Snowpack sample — Buffalo Mountain, Silverthorne, Colorado, USA (1/25/25, 10:11 AM MST)
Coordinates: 39.6222, -106.1139
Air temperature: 22 °F
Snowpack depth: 110 cm
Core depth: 30 cm
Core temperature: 42.8 °F
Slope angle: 12°, slope face: 102°
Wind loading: high
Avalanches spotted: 0
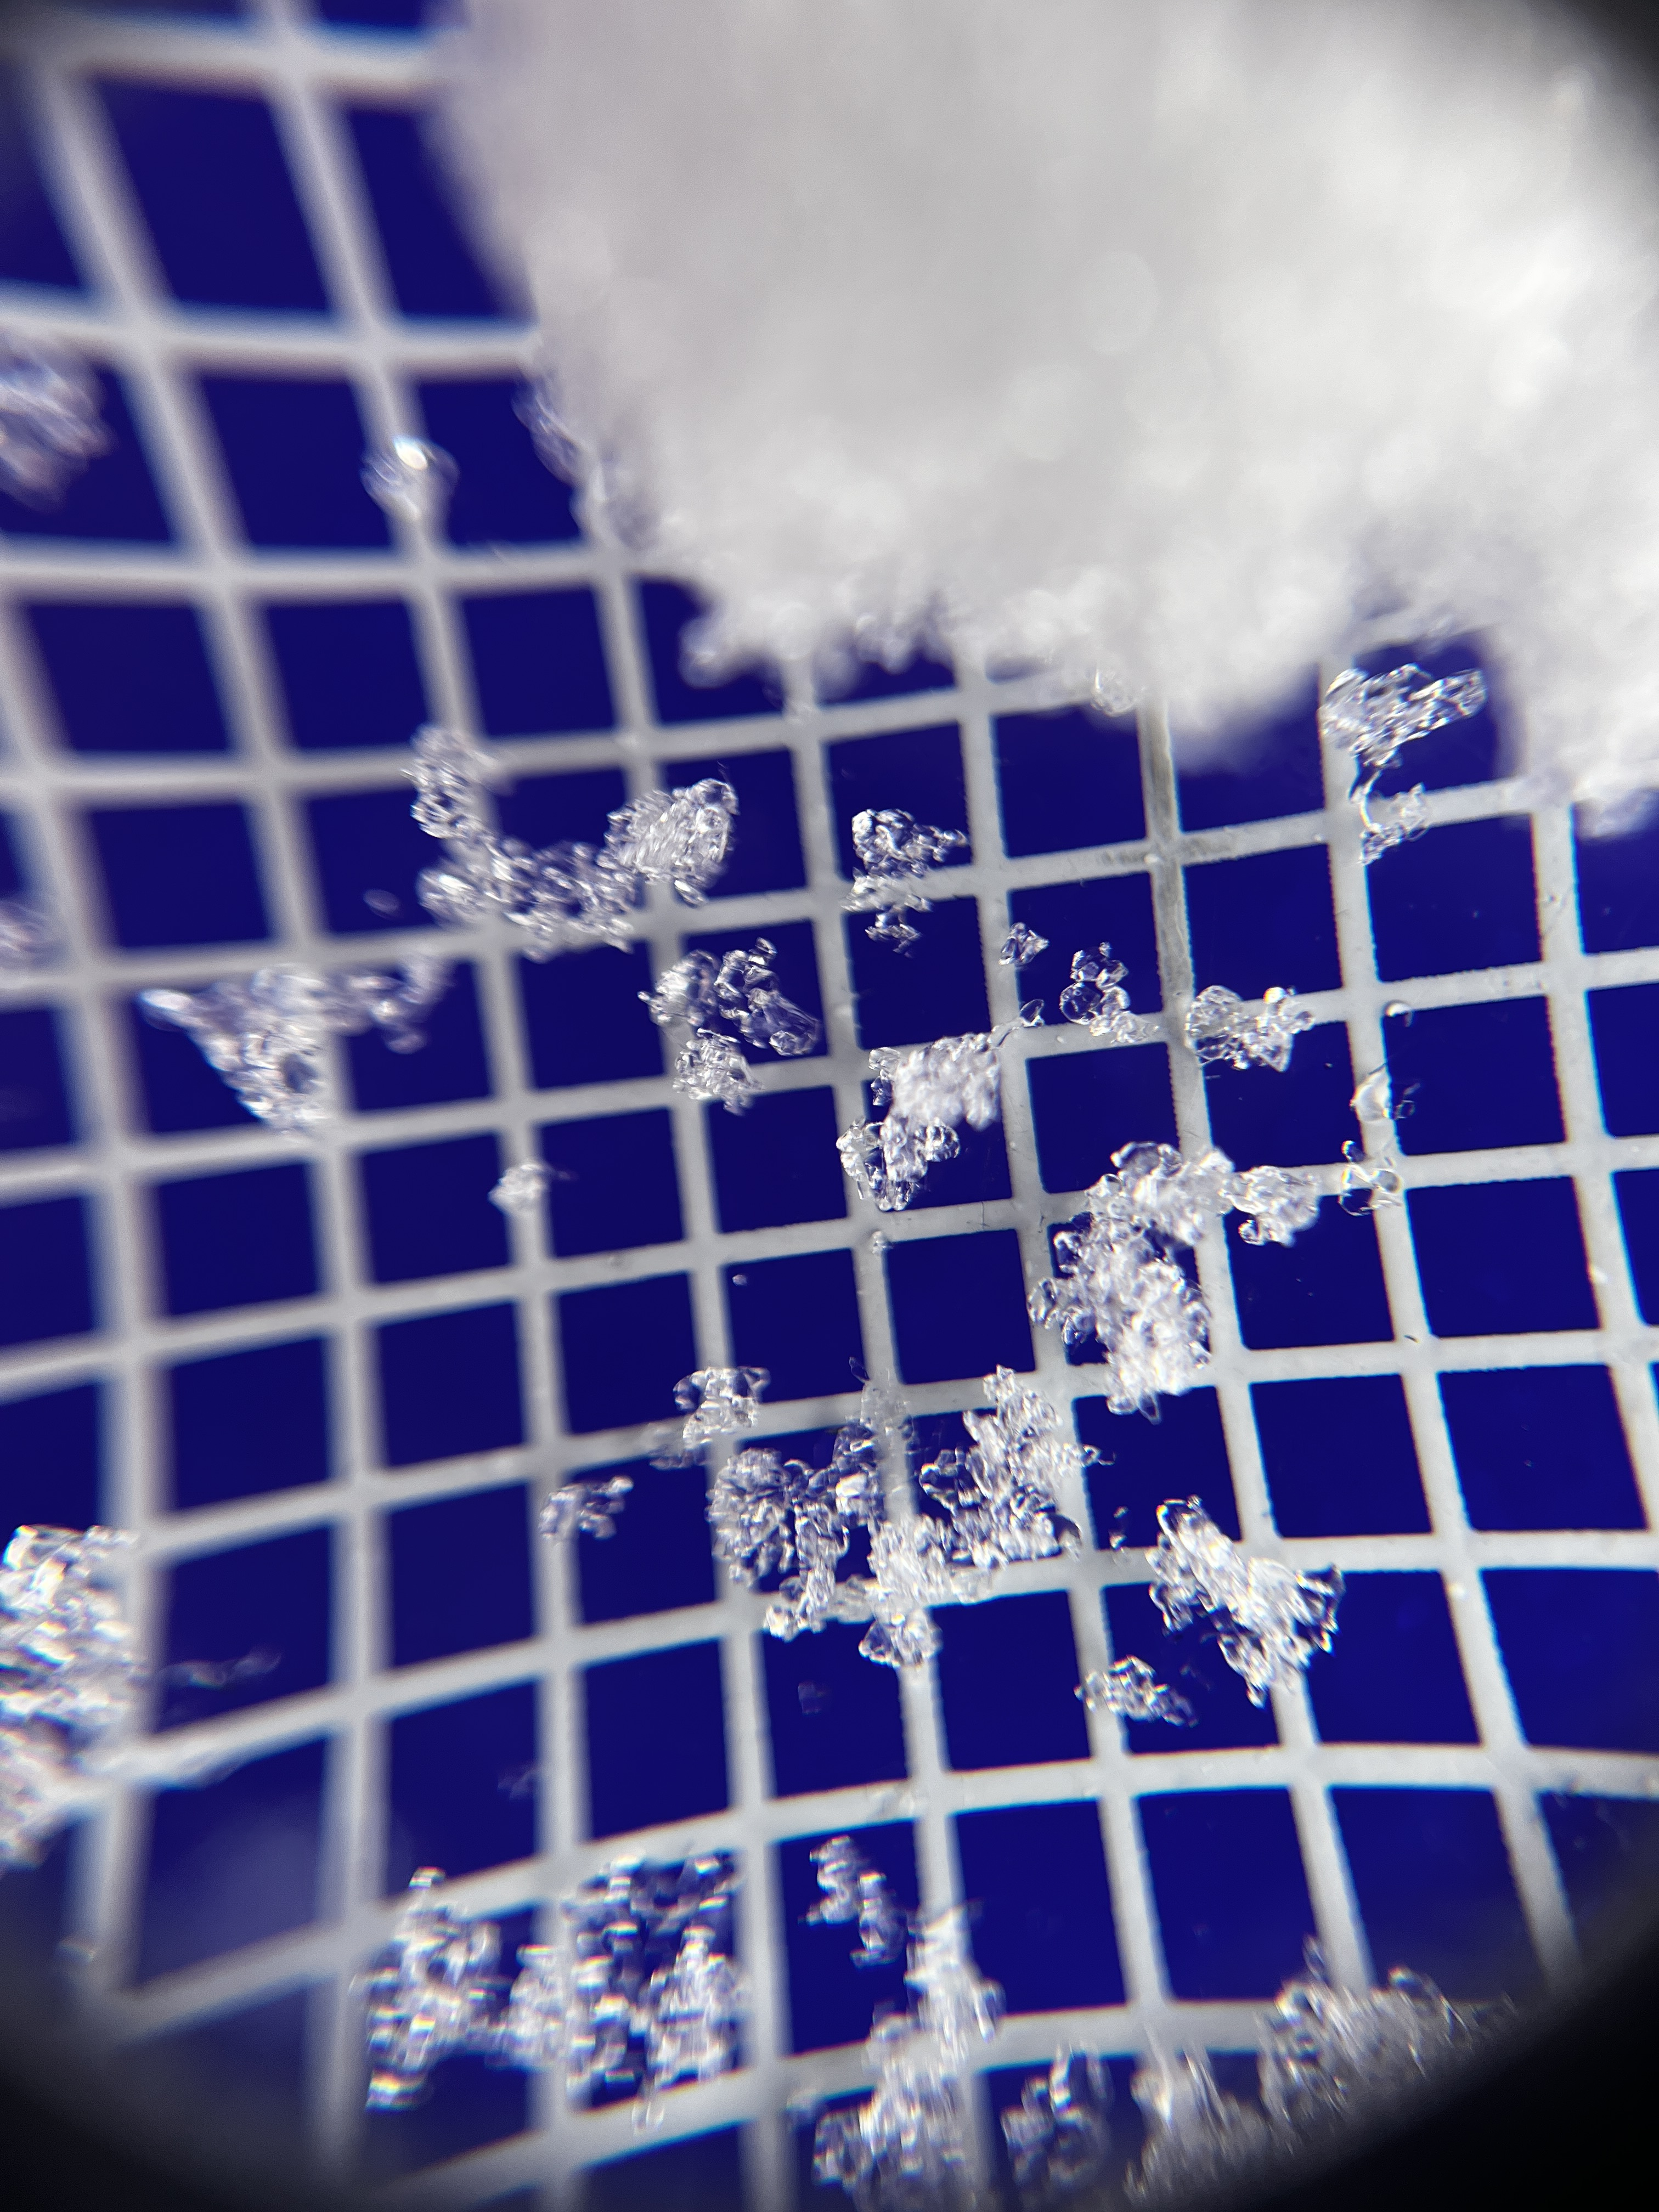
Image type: magnified_profile
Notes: No avalanches nearby, collected on the outskirts of a fire break 15 meters from the treeline, on way to Buffalo and Red Mountain